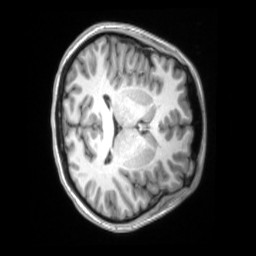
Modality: T1w
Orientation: axial
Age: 25
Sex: female
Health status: ill
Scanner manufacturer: siemens
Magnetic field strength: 3 T
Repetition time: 2.2 s
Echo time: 0.00157 s